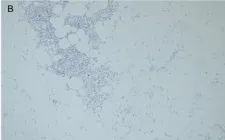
Immunohistochemical staining. Immunohistochemical staining was positive for CD20. X 100).
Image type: pathology (immunostaining)